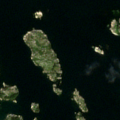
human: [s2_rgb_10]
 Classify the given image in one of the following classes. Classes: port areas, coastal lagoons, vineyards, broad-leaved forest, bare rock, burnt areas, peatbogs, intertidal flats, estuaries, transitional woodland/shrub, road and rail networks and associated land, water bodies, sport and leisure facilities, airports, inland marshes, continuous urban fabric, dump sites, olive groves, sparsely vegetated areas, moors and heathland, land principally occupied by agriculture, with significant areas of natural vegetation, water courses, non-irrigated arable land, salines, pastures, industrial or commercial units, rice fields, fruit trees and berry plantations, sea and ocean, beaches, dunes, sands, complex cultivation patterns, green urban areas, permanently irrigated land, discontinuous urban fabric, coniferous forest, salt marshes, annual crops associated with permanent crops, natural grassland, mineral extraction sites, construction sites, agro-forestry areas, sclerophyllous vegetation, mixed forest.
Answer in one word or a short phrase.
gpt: bare rock, sea and ocean